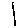
Label: line